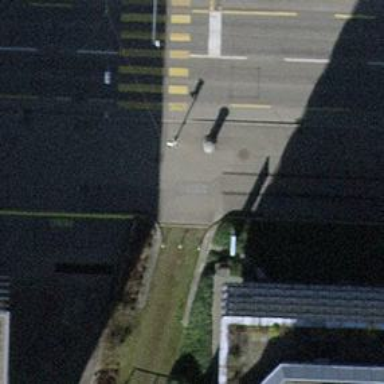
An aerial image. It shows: Bollard barrier.